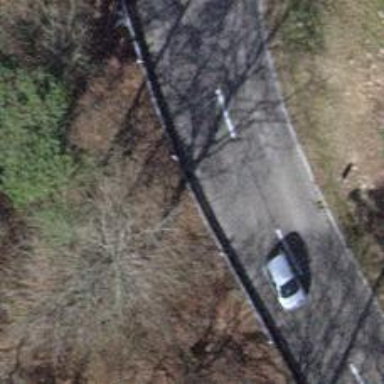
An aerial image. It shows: Guard rail as barrier.